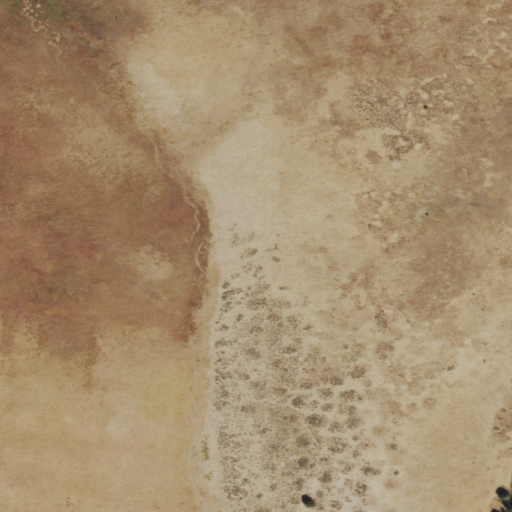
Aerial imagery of plain(s) in Wyoming named Big Park containing shrub and grassland